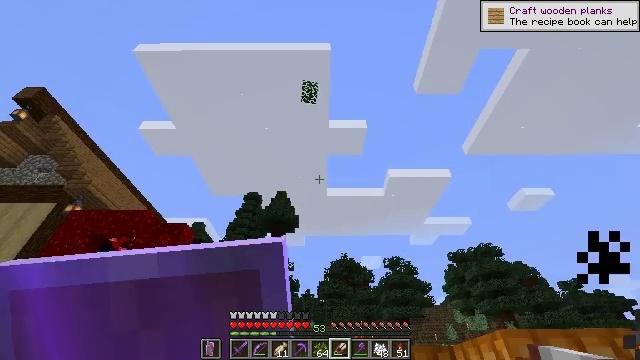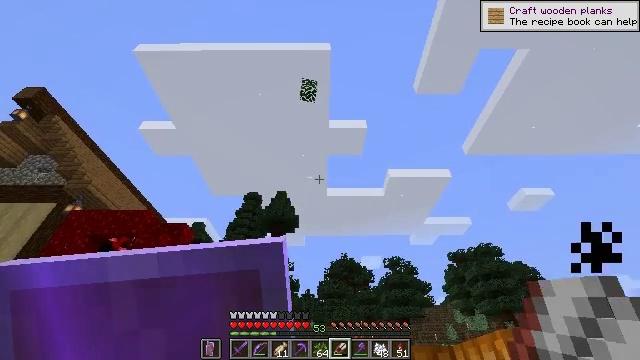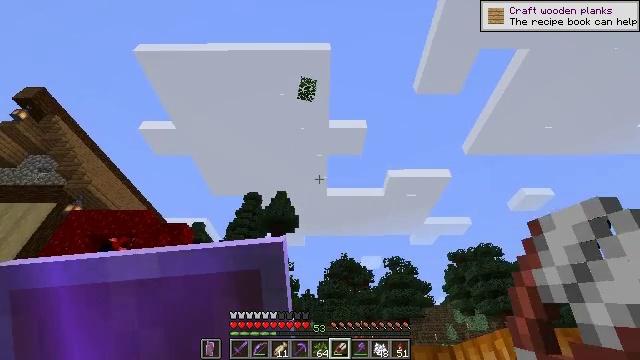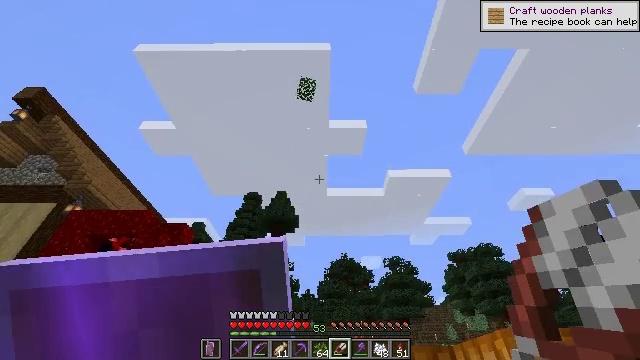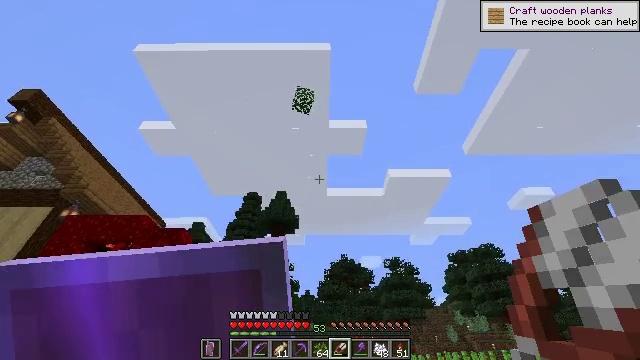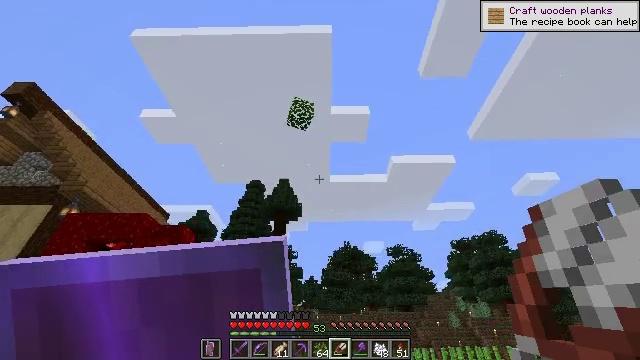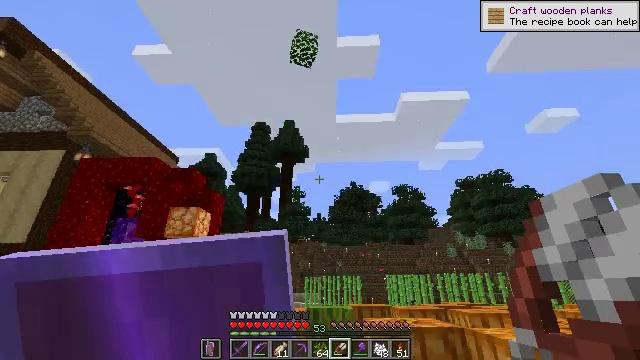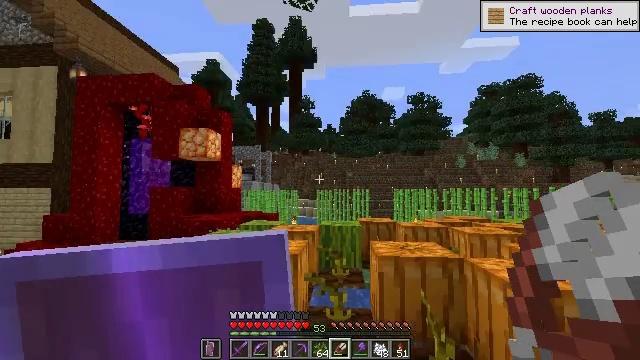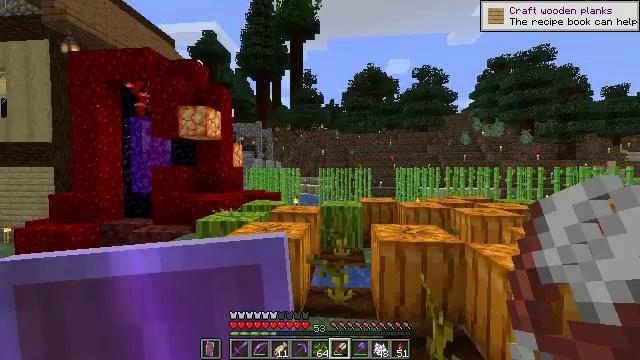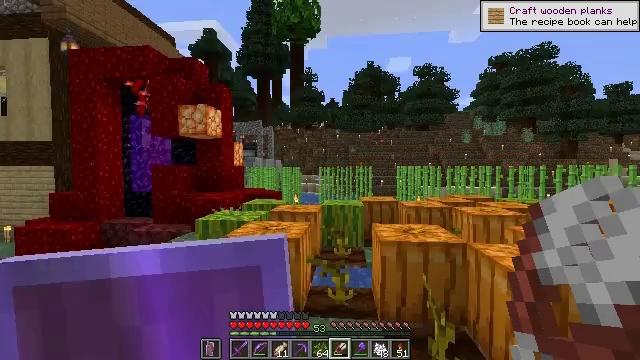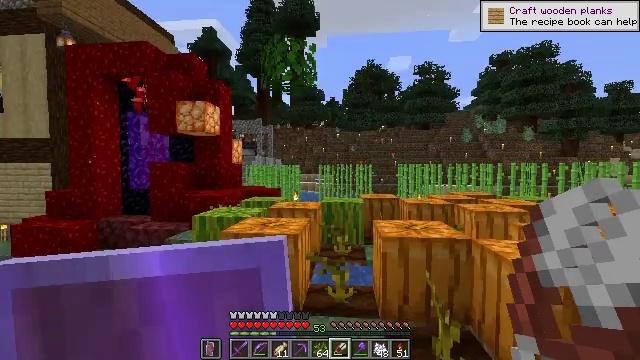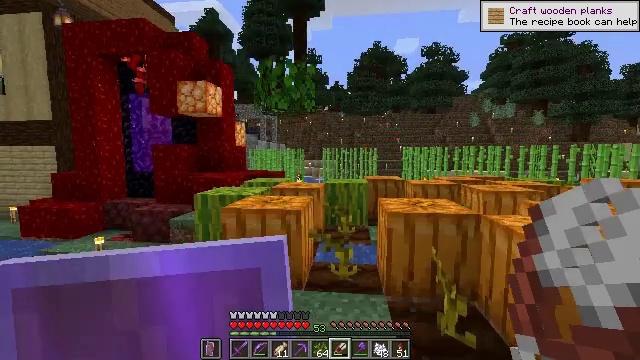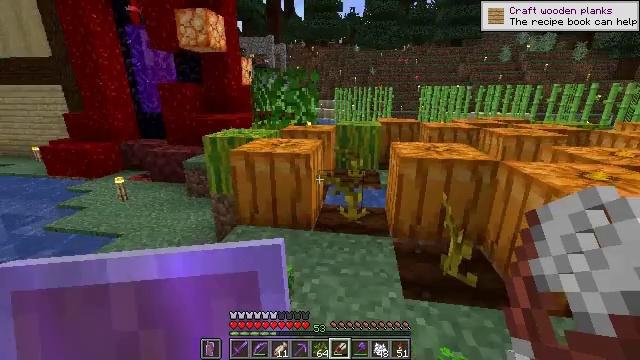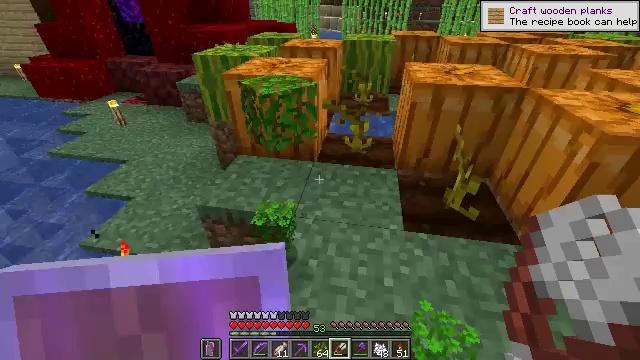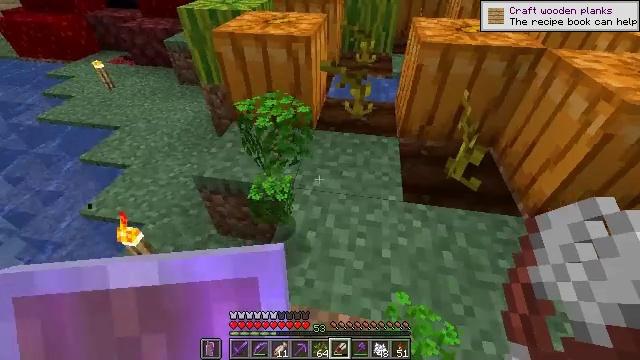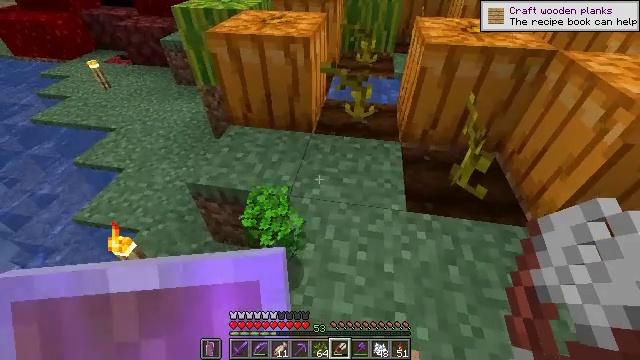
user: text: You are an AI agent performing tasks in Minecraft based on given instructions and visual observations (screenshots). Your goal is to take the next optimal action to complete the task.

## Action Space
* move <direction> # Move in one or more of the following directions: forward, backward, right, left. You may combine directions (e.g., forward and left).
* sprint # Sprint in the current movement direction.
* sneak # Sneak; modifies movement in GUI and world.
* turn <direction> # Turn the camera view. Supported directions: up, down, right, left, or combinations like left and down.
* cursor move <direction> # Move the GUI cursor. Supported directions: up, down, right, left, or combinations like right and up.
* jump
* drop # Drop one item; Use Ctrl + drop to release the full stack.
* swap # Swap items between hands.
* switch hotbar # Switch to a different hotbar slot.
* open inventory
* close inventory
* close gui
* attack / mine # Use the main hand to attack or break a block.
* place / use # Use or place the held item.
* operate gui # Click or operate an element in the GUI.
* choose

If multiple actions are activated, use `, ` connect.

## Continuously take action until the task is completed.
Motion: motion action
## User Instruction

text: Trim the tree by mining oak leaves.
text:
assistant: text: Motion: no_op
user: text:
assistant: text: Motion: no_op
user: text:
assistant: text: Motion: no_op
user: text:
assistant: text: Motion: move forward, jump
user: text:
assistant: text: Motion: move forward, turn down, jump
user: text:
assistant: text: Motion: move forward, turn left and down, jump
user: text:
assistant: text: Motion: move forward, turn left and down, jump
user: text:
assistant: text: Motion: move forward, turn down
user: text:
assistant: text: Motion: move forward
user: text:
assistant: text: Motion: move forward
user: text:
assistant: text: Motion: move forward, turn down
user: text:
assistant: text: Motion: move forward, turn left and down
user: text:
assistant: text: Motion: move forward, turn left and down
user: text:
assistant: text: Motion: turn down
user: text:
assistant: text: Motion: no_op
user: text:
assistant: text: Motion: no_op
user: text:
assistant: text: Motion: no_op
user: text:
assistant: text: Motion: no_op
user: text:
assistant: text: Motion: no_op
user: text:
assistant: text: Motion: no_op
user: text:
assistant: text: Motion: no_op
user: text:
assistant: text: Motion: no_op
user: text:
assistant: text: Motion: no_op
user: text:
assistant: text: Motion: no_op
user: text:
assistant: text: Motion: no_op
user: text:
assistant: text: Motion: no_op
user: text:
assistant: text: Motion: turn right and up
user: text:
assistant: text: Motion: turn right and up
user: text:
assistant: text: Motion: turn right and up
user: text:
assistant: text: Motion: turn right and up